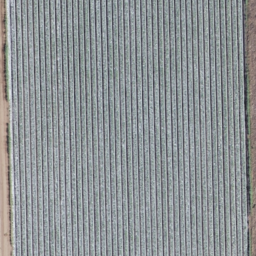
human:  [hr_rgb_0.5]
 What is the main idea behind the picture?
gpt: farmland